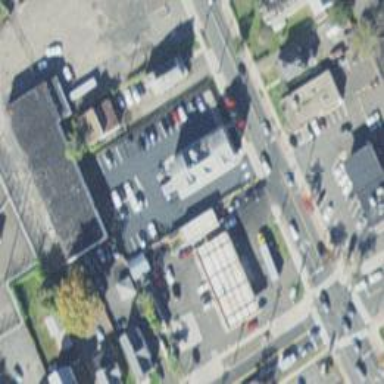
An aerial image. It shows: Convenience shop.